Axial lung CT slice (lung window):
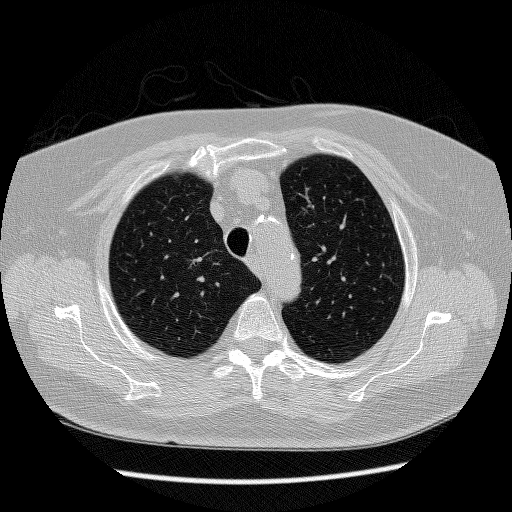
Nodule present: no